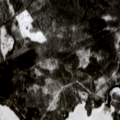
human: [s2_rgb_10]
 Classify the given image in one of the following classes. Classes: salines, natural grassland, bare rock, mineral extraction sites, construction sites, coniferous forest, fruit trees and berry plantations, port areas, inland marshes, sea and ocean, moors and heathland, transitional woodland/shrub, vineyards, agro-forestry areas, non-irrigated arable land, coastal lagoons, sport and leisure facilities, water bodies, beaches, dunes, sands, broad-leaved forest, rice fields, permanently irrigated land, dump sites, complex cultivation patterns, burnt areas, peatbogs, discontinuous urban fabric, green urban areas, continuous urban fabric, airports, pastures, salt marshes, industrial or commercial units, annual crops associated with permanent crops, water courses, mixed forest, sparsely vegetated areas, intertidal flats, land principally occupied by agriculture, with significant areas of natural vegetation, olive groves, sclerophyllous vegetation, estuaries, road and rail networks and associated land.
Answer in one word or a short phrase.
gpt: coniferous forest, transitional woodland/shrub, water bodies